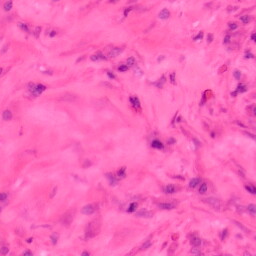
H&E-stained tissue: Colon